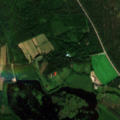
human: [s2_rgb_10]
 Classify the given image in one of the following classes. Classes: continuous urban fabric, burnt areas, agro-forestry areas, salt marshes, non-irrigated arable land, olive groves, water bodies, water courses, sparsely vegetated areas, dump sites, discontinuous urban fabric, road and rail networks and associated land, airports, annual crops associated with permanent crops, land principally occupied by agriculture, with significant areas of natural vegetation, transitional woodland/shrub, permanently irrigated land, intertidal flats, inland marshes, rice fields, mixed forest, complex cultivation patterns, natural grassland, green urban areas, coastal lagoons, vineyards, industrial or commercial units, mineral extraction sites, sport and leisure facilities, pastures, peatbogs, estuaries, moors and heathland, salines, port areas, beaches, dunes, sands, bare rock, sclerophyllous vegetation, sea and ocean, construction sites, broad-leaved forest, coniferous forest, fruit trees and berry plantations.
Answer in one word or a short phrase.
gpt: land principally occupied by agriculture, with significant areas of natural vegetation, broad-leaved forest, coniferous forest, mixed forest, transitional woodland/shrub